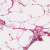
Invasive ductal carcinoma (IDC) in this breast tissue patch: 0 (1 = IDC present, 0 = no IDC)